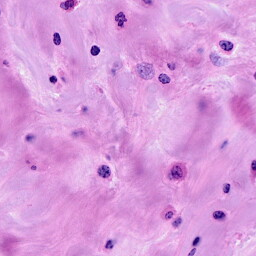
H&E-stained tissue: Breast